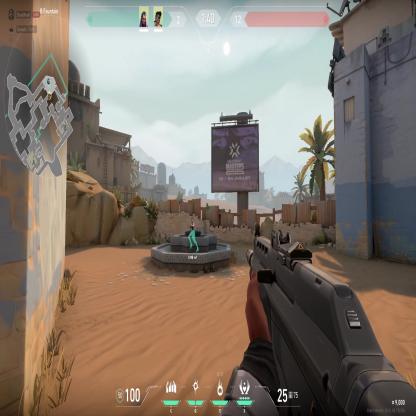
Label: teammate